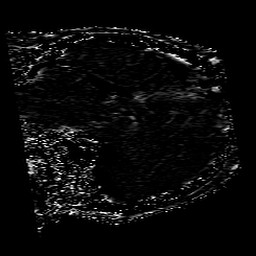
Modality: SWI
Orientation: sagittal
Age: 46
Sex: female
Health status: ill
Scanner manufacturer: philips
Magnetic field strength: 3 T
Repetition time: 0.031 s